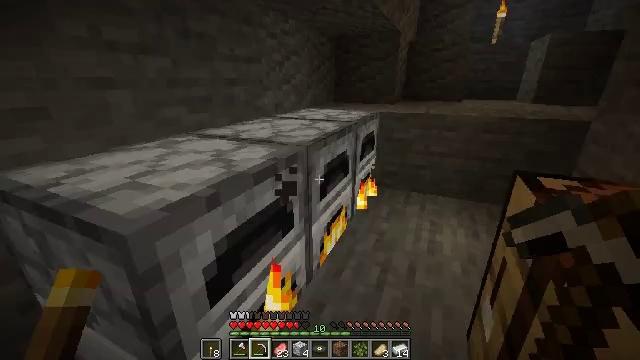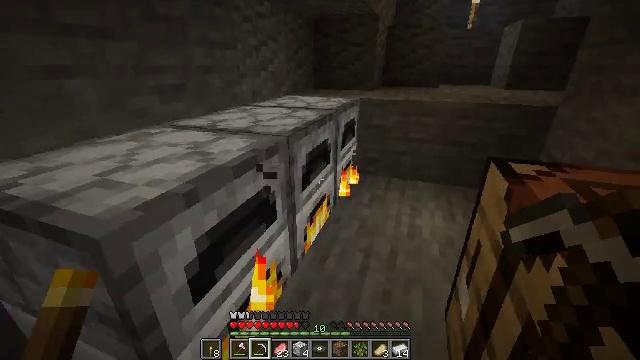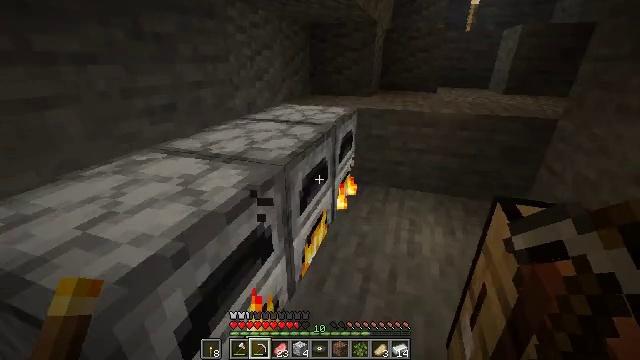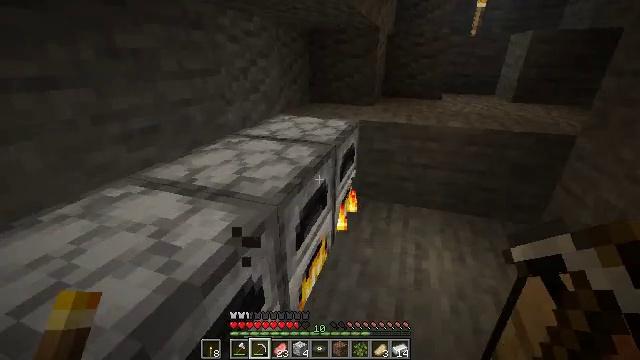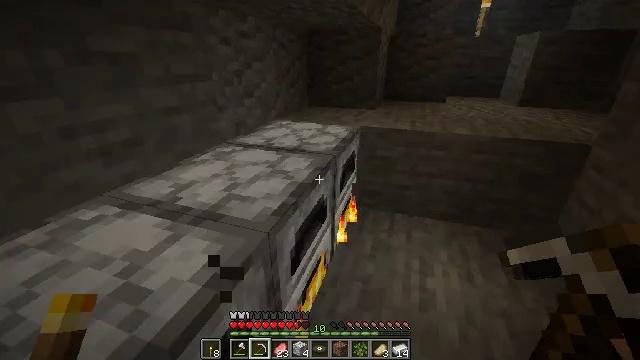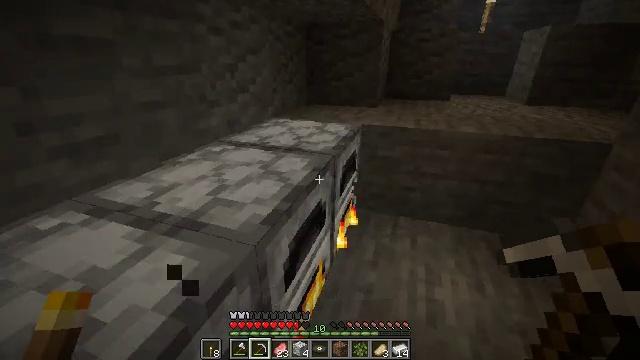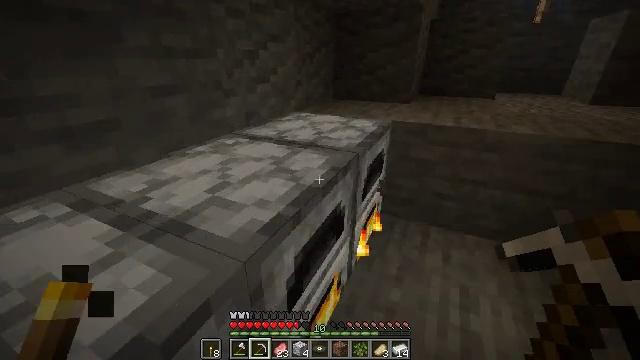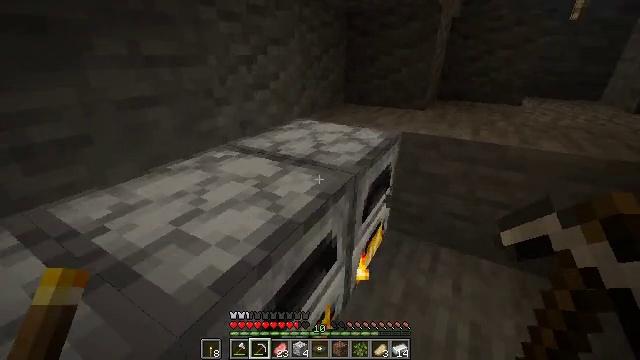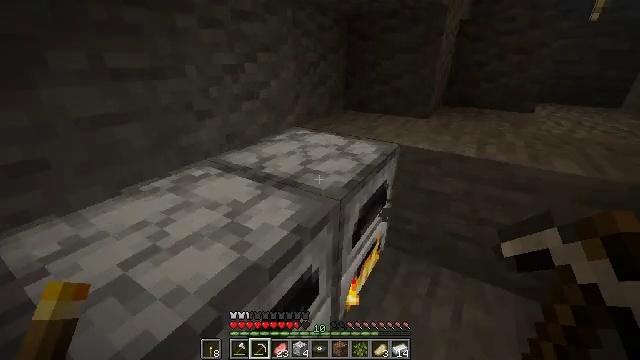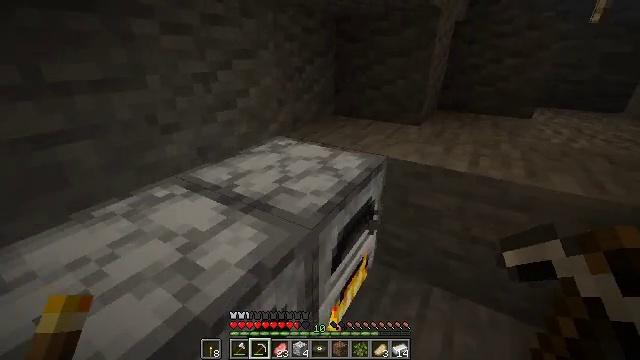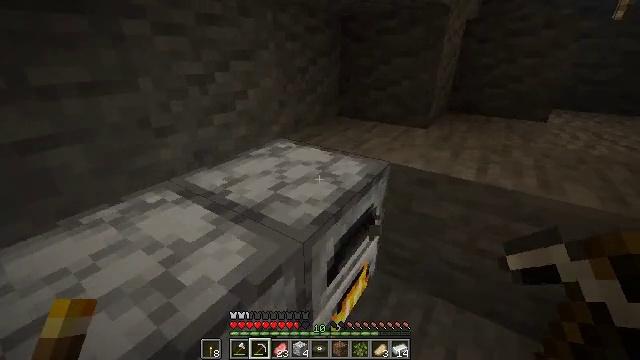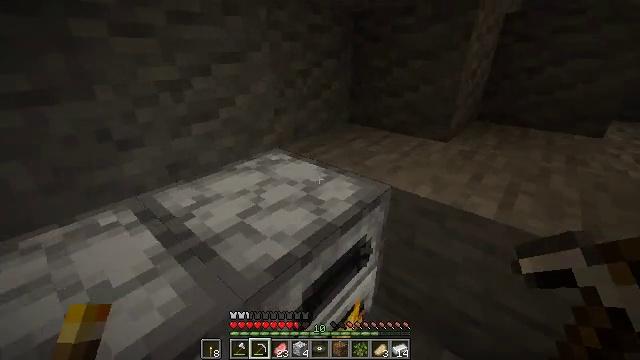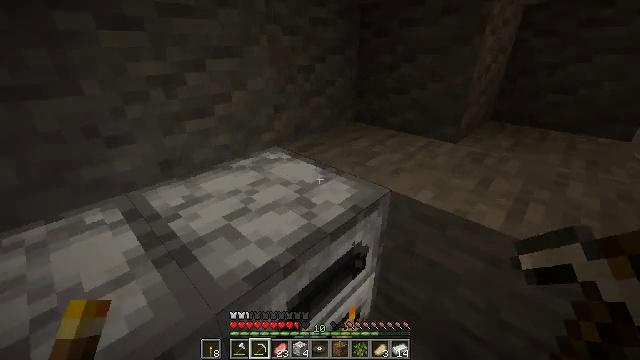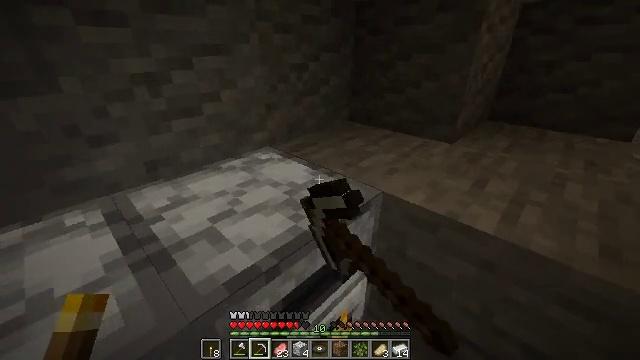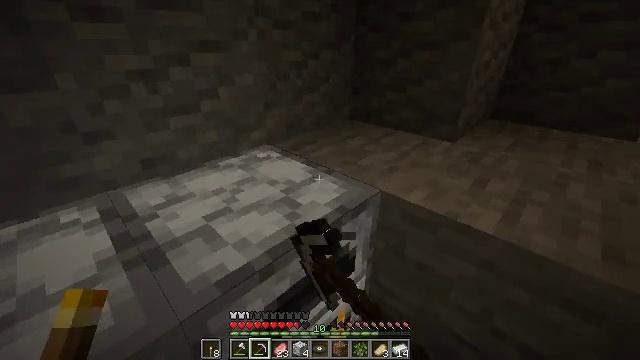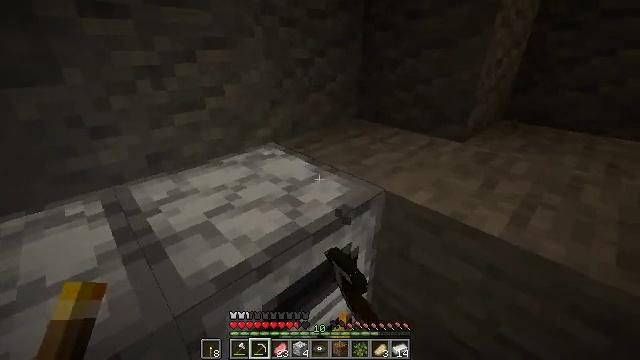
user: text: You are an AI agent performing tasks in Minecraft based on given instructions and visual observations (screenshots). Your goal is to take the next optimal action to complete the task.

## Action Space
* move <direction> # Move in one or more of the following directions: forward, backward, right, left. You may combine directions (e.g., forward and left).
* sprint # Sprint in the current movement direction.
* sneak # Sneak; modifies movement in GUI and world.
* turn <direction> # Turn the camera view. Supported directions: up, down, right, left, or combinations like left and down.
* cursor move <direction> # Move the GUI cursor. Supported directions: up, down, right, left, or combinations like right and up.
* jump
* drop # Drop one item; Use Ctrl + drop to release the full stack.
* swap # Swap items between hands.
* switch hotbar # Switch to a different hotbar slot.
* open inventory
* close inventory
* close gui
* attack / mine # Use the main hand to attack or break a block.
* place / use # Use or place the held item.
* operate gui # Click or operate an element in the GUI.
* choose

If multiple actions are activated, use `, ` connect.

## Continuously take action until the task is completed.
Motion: motion action
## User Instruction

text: Use raw beef and coal to make cooked beef.
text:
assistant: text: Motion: move forward, turn right and down
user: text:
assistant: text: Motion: move forward
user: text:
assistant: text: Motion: move forward
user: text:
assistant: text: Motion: move forward
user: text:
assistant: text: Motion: move forward
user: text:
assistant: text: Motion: move forward and move right, turn left
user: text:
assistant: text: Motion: move forward and move right, turn left
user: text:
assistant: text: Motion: move forward and move right, turn left
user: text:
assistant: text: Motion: move forward and move right
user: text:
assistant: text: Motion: move forward and move right, turn left
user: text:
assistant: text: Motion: move forward and move right, turn left
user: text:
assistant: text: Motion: turn left, use / place
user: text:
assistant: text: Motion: use / place
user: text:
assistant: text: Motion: use / place
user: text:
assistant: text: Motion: turn left, use / place
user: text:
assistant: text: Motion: no_op
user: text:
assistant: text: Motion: open gui
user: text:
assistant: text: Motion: no_op
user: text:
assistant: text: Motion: sneak
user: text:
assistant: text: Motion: sneak
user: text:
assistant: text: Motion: sneak, cursor move up
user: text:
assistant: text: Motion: sneak
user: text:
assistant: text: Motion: sneak
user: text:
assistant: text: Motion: sneak
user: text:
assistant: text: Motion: sneak
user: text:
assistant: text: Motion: sneak, cursor move right
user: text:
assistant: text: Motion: sneak
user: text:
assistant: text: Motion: sneak
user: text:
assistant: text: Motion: sneak
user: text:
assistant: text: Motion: sneak, operate gui